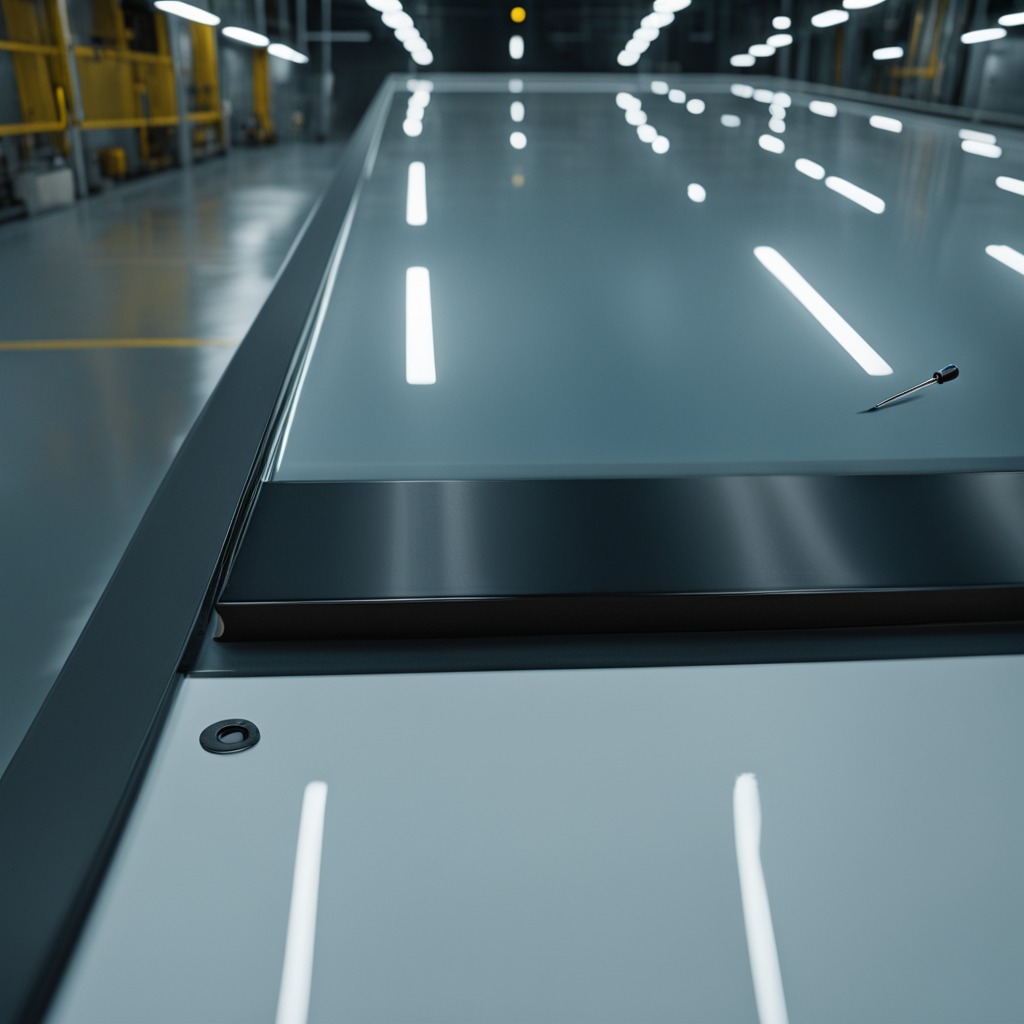
A screwdriver lies on the table in the ship maintenance bay.